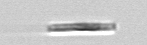
Label: Leptocylindrus